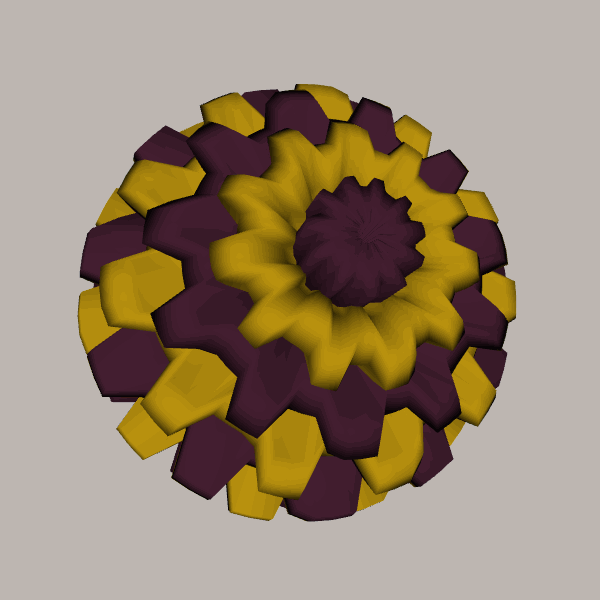
Background: light